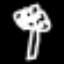
Label: palm tree